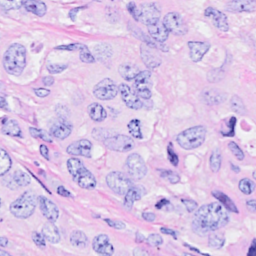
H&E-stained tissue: Breast